Question: I'd like to create such a layout:

: Fixed sidebar that expands to the right when opened.
: Content, scrollable and when the sidebar expands
Now, when I try to code this using the float attribute, the sidebar scrolls too. How can I create a fixed sidebar that doesn't scroll? The content on the right however should still scroll.
'''
.sidebar, .content {
float: left;
}
'''
<URL>
Thank you for your time.
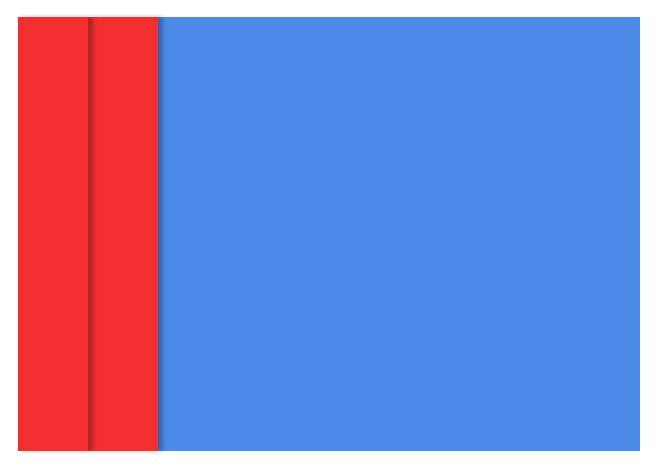
Answer: Thank you everyone, but this is <URL> I was looking for:
'''
.content {
background-color: #4c8ae8;
width: 200px;
overflow: auto;
}
.actual-content {
height: 1000px;
}
'''
HTML:
'''
<div class="content">
<div class="actual-content">Lorem ipsum</div>
</div>
'''
No additional JS is required and it's dynamic (e.g. when the width of the sidebar changes)